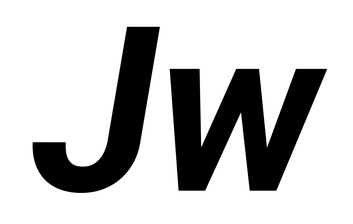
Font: Roboto-Italic_Bold_Italic